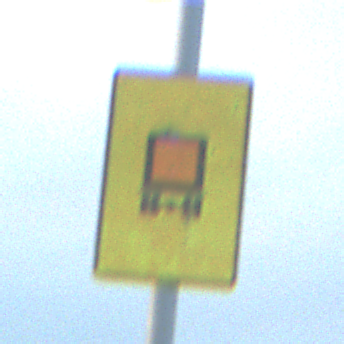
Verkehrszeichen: KennzeichnungspflichtigeFahrzeugeGefaehrlicheGueterOhnePfeilsymbol
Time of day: SunriseSunset
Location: Outdoor (Beach)
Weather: PartlyCloudy
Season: NotSpecified
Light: Natural